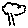
Label: tree